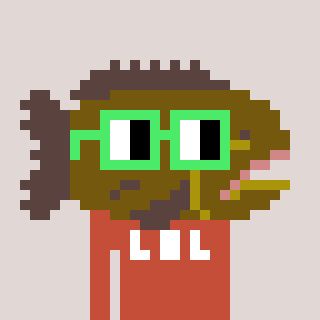
a pixel art character with square light green glasses, a grouper-shaped head and a rust-colored body on a warm background